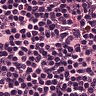
Metastatic tissue present: no